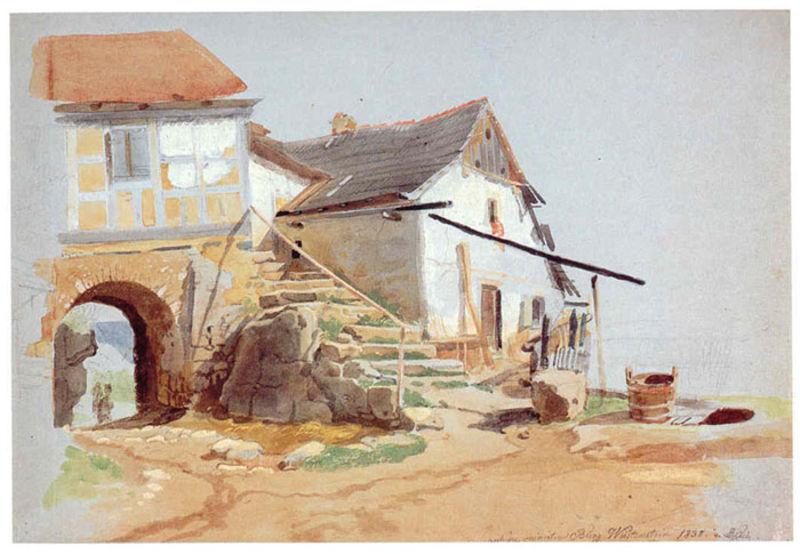
Titel: Burg Wüstenstein
Künstler: Johann Adam Klein
Standort: Karlsruhe
Institution: Staatliche Kunsthalle Karlsruhe
Schlagwörter: blau, felsen, gemälde, himmel, mann, schatten, wasser, aquarell, fluss, gelb, grün, landschaft, menschen, ocker, wäsche, braun, fenster, frankreich, grau, hell, holz, licht, orange, pastell, schwarz, strasse, tür, weiss, zeichnung, dach, gebäude, gras, haus, rasen, rot, weg, beige, malerei, alt, mensch, stein, steine, bild, signatur, erde, horizont, häuser, mühle, natur, hütte, pfad, boden, land, person, zart, brunnen, dachziegel, kamin, kinder, schornstein, schuppen, erdig, aussicht, kübel, schrift, bogen, italien, süden, furchen, heu, lehm, spuren, warm, fels, gebirge, dorf, dächer, giebel, mauer, ziegel, farbe, wasserfarbe, bauernhof, hof, latten, idylle, rundbogen, querformat, treppe, treppen, balken, durchgang, geländer, stufen, grass, bauer, tor, eingang, tusche, ruine, stangen, durchblick, scheune, torbogen, heiss, mauerwerk, regenrinne, moos, fass, sonnig, zuber, kaputt, bewachsen, landhaus, wanderer, bauernhaus, stall, fachwerk, fachwerkhaus, gehöft, treppengeländer, trog, einfahrt, bottich, mediterran, eimer, schief, erdtöne, natürlich, dachrinne, tonne, holzeimer, durchfahrt, giebeldach, handlauf, stiege, geräte, scheffel, steintreppe, mediteran, wassertrog, treooen, wassereimer, perosn, aermel, fasd, wasserkübel, hoftor, torborgen, seteine, haus durchgang, hachwerk, regenrinn, treppe gemälde fels tor, geländer eimer haus fachwerk, beige weiß häuser, zubet, holzgiebel, bausstelle, steintreooe, steintufen, länflich